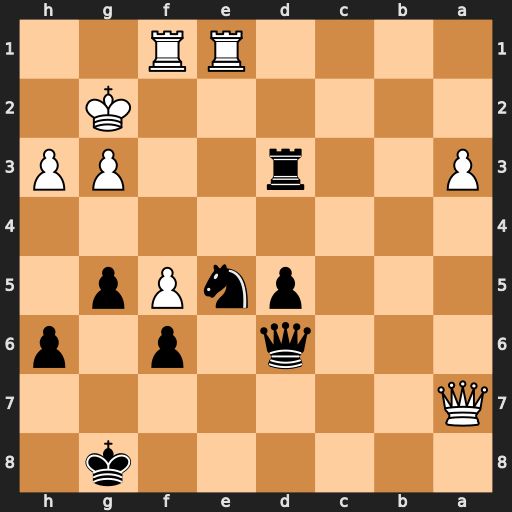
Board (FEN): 6k1/Q7/3q1p1p/3pnPp1/8/P2r2PP/6K1/4RR2
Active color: b
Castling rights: -
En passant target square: -
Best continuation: Rxg3+ Kxg3 Nc6+ Kg2 Nxa7